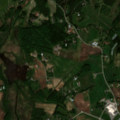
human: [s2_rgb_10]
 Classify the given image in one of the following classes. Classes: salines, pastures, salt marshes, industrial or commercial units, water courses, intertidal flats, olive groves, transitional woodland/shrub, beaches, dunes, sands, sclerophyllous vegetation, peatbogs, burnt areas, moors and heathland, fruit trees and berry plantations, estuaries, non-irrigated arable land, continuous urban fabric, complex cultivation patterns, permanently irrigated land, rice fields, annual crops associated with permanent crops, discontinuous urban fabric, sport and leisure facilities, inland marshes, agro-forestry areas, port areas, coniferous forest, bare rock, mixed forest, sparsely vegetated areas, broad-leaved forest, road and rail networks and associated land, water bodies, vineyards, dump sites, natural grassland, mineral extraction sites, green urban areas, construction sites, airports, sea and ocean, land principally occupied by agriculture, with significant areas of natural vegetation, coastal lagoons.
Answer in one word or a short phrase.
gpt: land principally occupied by agriculture, with significant areas of natural vegetation, mixed forest, transitional woodland/shrub